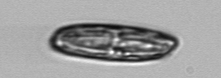
Label: Ephemera